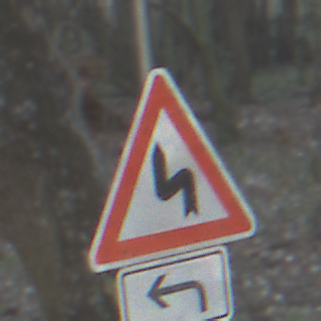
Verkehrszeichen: DoppelkurveZunaechstLinks
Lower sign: RichtungsangabeDurchPfeile2
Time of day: SunriseSunset
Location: Outdoor (Nature)
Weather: Clear
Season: Winter
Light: Natural